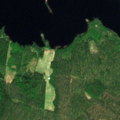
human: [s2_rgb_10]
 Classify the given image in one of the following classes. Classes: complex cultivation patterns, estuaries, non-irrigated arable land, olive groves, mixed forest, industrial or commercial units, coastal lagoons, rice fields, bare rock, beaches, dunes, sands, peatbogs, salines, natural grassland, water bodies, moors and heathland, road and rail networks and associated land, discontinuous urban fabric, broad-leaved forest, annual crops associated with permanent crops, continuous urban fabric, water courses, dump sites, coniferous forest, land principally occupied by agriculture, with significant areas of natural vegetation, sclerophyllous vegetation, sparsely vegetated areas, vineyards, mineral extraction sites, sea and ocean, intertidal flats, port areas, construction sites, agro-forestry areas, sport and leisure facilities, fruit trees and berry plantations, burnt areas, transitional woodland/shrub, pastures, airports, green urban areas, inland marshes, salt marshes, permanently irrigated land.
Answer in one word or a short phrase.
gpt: coniferous forest, mixed forest, water bodies